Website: apple
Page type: review-order
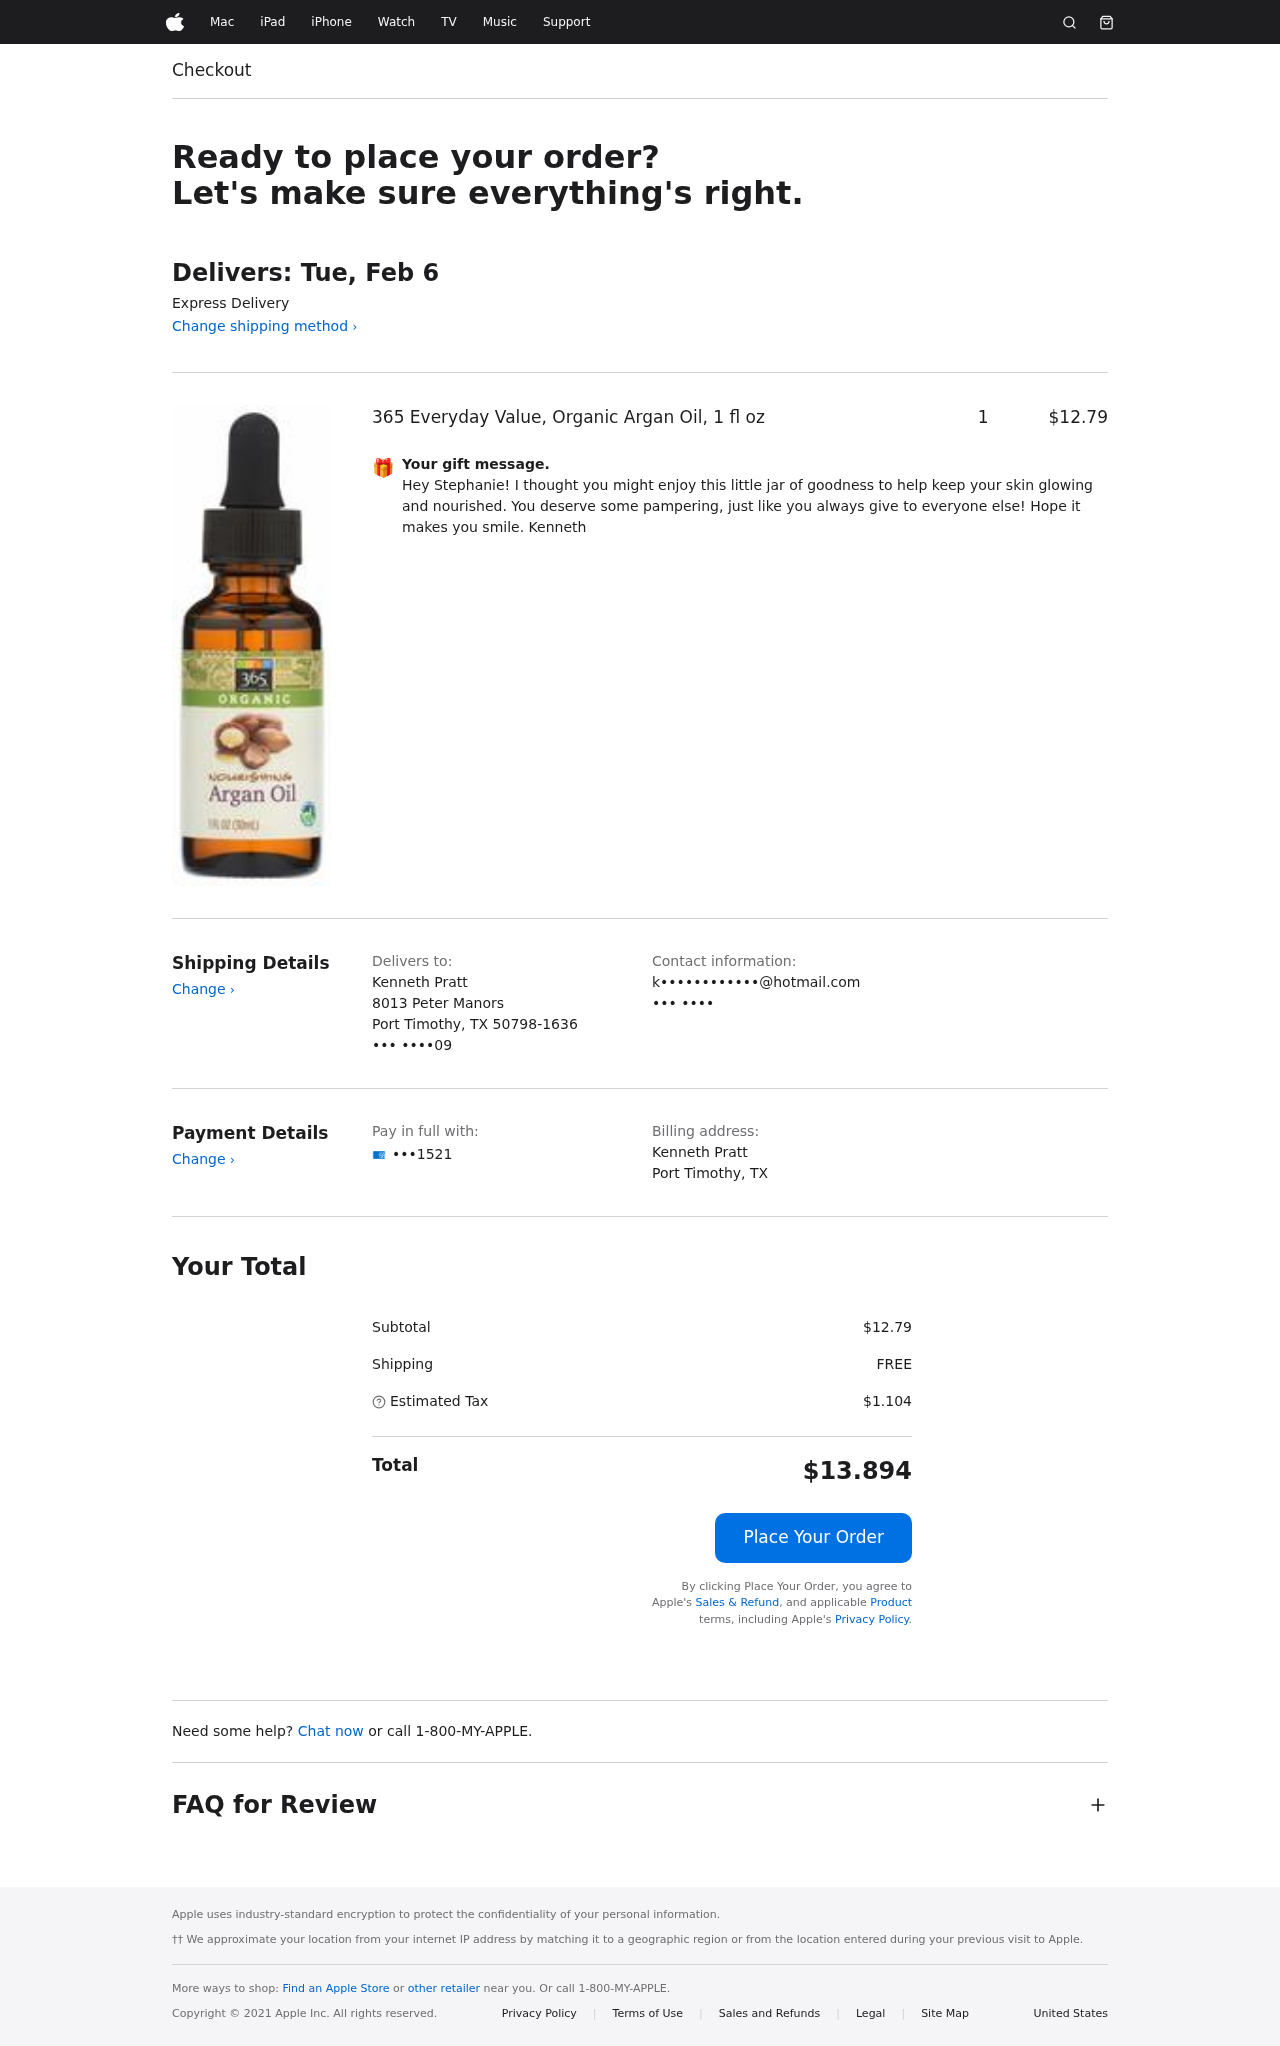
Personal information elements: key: PII_CARD_LAST4
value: •••1521
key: PII_CITY
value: Port Timothy
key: PII_EMAIL
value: k••••••••••••@hotmail.com
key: PII_FULLNAME
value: Kenneth Pratt
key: PII_GIFT_MESSAGE
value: Hey Stephanie! I thought you might enjoy this little jar of goodness to help keep your skin glowing and nourished. You deserve some pampering, just like you always give to everyone else! Hope it makes you smile. Kenneth
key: PII_PHONE
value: ••• ••••09
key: PII_PHONE_ALT
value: ••• ••••
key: PII_POSTCODE_FULL
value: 50798-1636
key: PII_STATE_ABBR
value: TX
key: PII_STREET
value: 8013 Peter Manors
Product elements: key: PRODUCT1_NAME
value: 365 Everyday Value, Organic Argan Oil, 1 fl oz
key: PRODUCT1_PRICE
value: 12.79
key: PRODUCT1_QUANTITY
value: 1
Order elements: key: ORDER_DELIVERY_DATE
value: Delivers: Tue, Feb 6
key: ORDER_SUBTOTAL
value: $12.79
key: ORDER_SHIPPING_COST
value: FREE
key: ORDER_TAX
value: $1.104
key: ORDER_TOTAL
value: $13.894